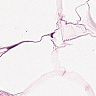
Metastatic tissue present: no